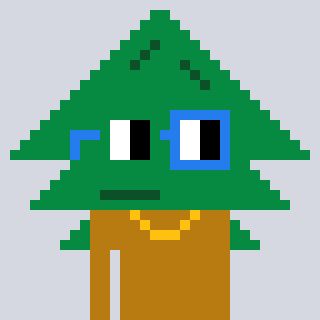
a pixel art character with square green and blue glasses, a fir-shaped head and a gold-colored body on a cool background